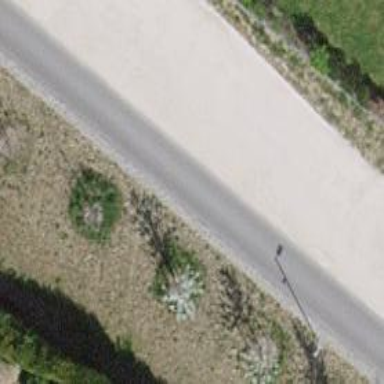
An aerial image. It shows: Asphalt cycleway for cyclists.